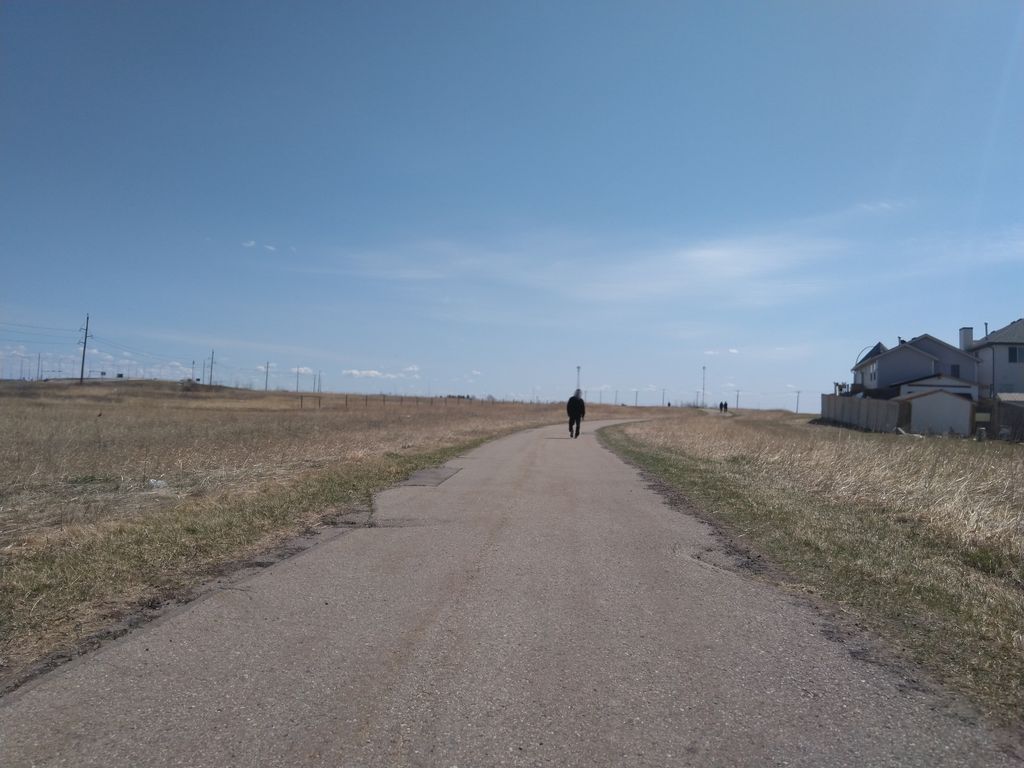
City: calgary